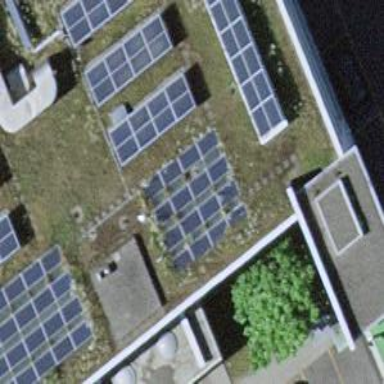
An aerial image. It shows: Solar power generator utilizing photovoltaic technology with solar photovoltaic panels.